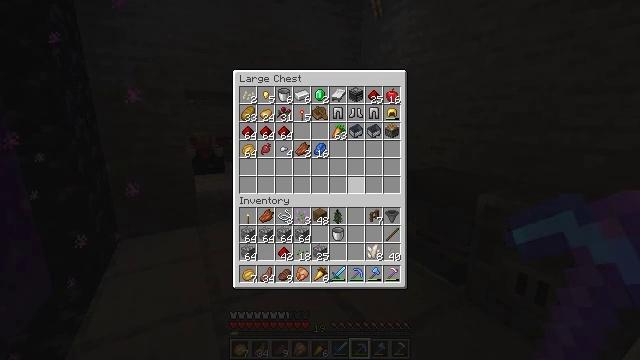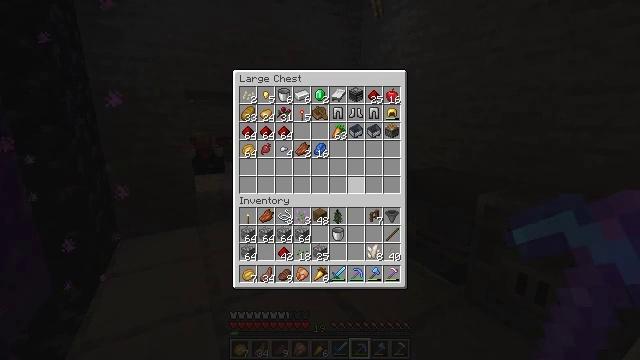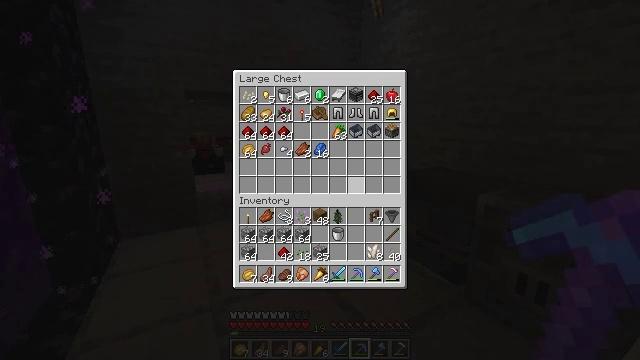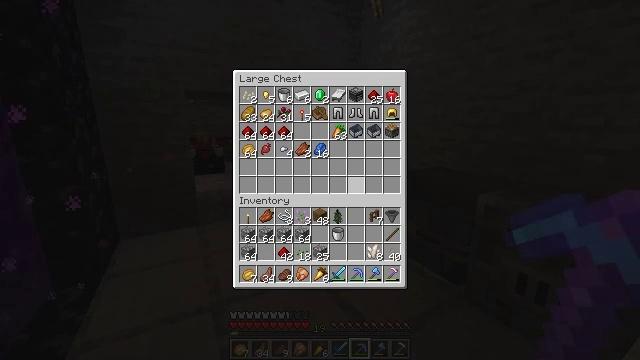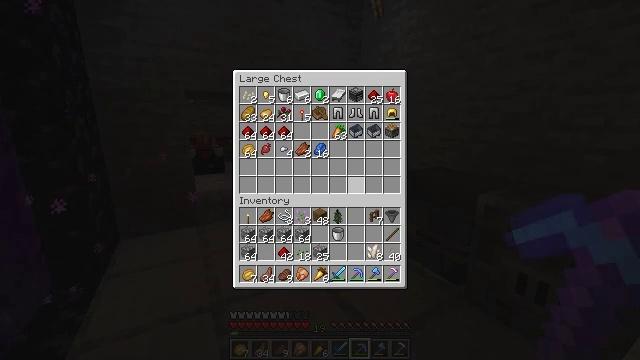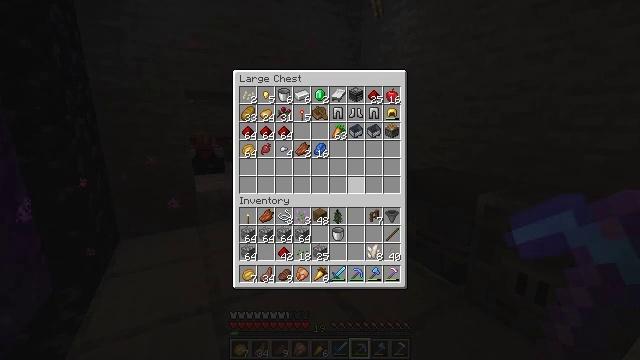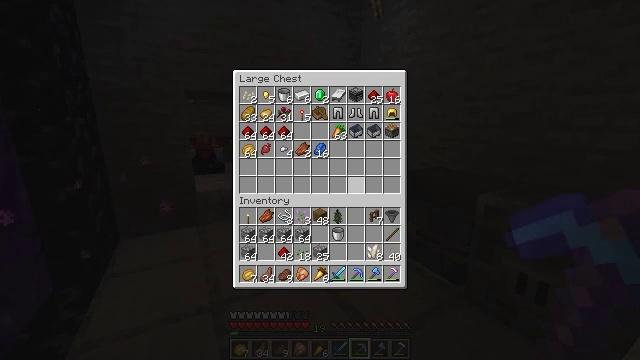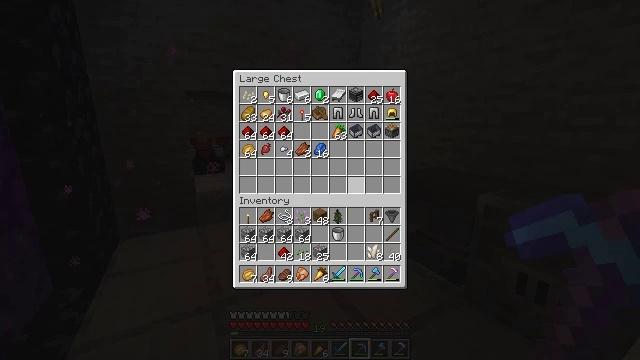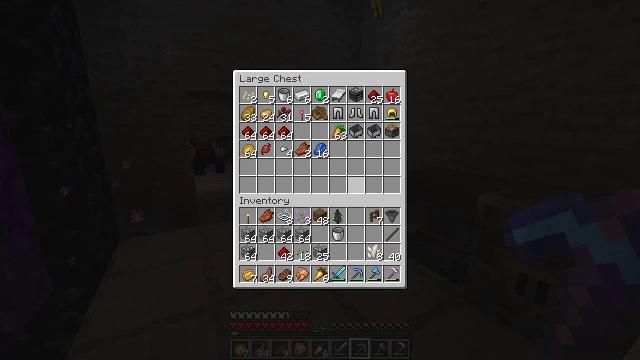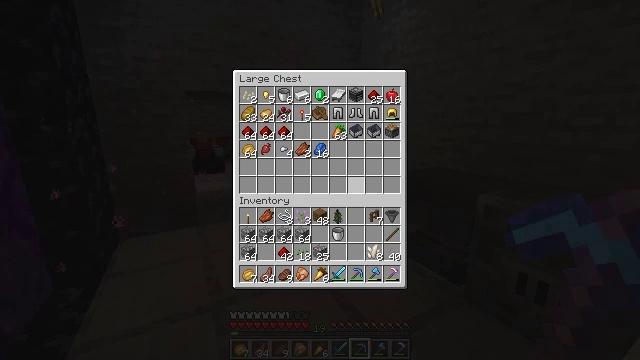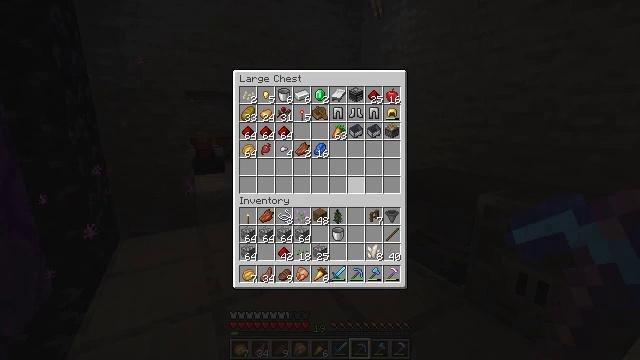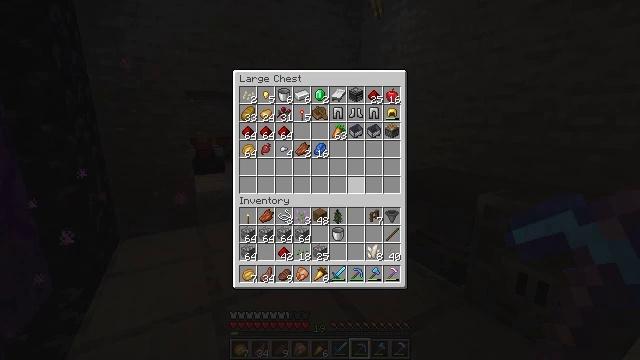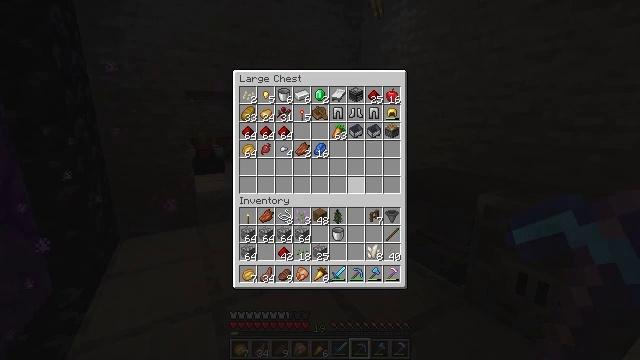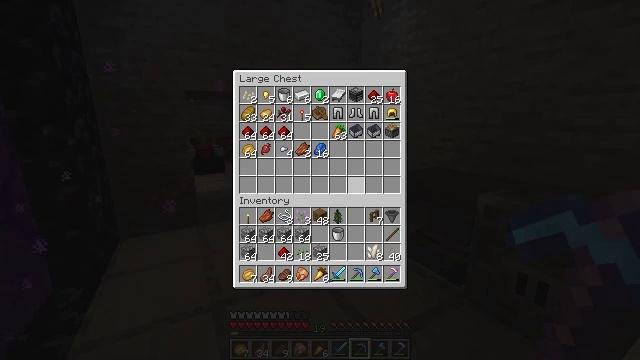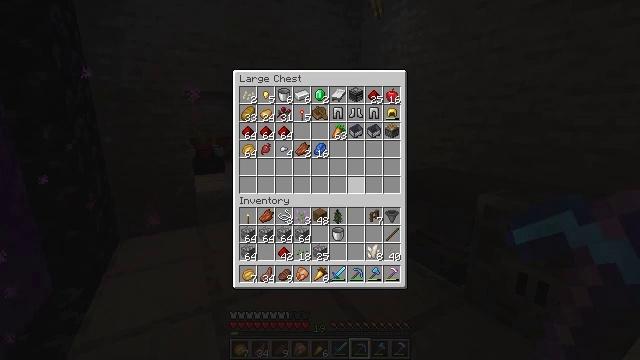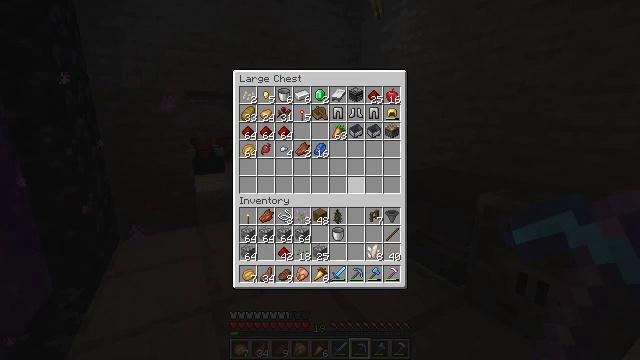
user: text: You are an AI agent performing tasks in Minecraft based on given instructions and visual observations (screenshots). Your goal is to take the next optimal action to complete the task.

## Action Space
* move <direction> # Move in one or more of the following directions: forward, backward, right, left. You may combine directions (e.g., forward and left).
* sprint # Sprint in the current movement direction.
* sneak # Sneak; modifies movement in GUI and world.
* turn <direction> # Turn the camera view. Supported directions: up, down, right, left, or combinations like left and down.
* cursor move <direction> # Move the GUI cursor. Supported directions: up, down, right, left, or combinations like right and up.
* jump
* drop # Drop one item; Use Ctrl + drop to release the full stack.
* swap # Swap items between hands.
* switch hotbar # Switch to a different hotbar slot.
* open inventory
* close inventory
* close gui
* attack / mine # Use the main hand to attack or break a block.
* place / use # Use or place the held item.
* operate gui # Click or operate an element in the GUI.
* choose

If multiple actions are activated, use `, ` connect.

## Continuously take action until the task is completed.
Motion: motion action
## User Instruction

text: Break the mature wheat plants.
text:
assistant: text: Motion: no_op
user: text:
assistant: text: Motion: no_op
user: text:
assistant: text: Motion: no_op
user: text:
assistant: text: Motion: no_op
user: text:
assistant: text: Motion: no_op
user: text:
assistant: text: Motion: no_op
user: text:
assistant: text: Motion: no_op
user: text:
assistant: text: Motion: no_op
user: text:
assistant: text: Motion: no_op
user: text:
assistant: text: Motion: no_op
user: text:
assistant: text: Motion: no_op
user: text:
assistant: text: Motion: no_op
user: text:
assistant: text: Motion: no_op
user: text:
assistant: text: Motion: no_op
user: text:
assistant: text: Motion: no_op
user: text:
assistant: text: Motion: no_op
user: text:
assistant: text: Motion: no_op
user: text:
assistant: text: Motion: no_op
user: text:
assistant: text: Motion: no_op
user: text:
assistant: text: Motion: no_op
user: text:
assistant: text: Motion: no_op
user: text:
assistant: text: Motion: no_op
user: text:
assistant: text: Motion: no_op
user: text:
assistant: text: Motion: no_op
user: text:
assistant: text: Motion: no_op
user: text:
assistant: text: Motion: no_op
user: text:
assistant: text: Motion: no_op
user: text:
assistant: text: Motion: no_op
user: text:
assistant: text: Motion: no_op
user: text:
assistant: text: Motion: no_op